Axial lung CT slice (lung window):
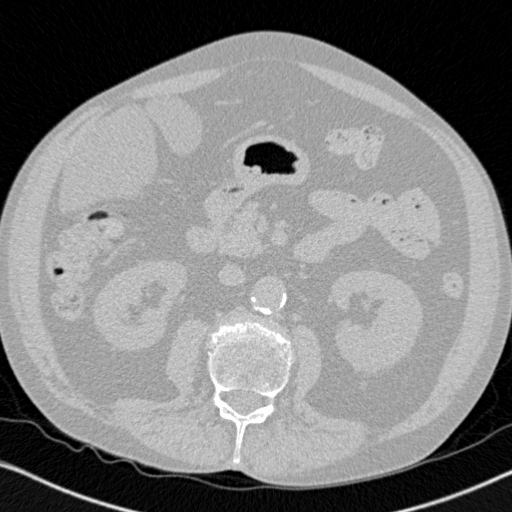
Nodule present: no